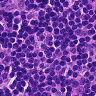
Metastatic tissue present: no